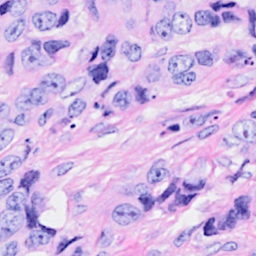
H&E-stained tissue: Breast